Interaction volume radius: 10 \u00c5
Interaction volume height: 20 \u00c5
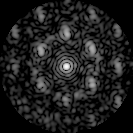
Disorder parameter: 0.5914